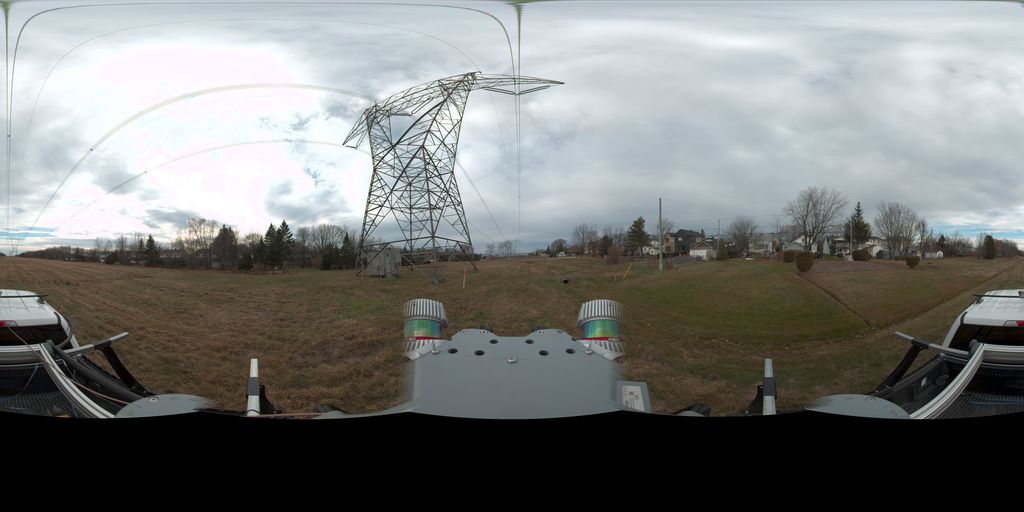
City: quebec_city